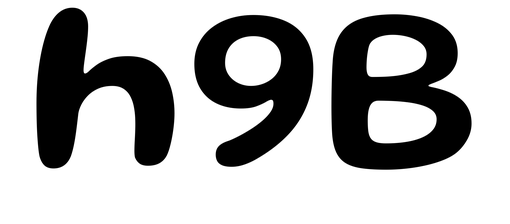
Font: Gluten_Medium